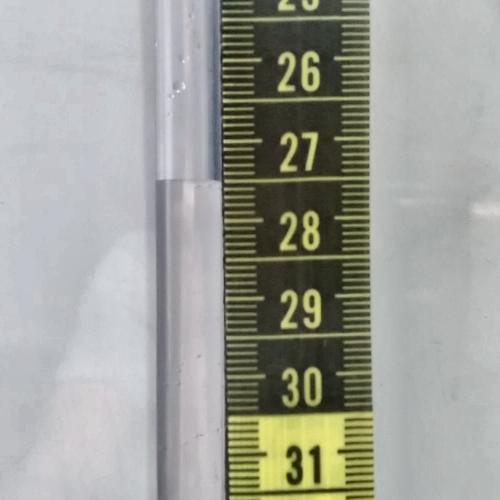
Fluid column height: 27.5 cm